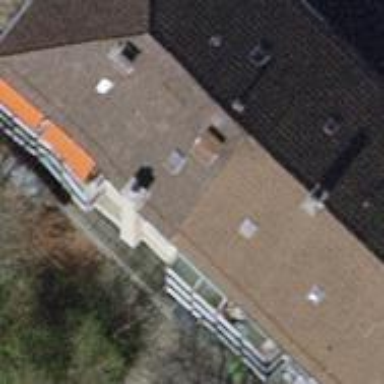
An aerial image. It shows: Restaurant.